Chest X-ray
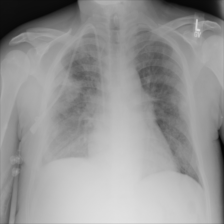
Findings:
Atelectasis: negative
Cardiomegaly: negative
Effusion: negative
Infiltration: positive
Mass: negative
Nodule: positive
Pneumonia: negative
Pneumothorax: negative
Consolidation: positive
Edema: negative
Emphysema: negative
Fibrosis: negative
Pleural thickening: negative
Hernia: negative